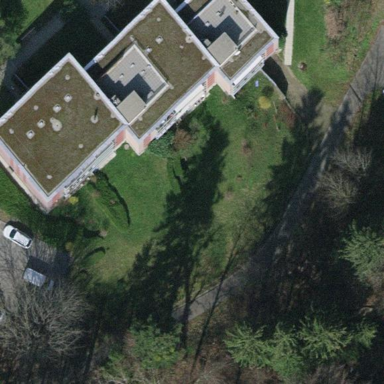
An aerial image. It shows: Residential building.